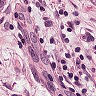
Metastatic tissue present: yes